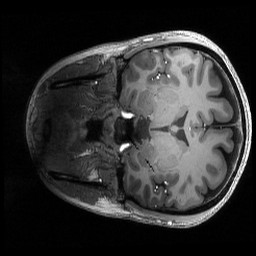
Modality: T1w
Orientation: coronal
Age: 24
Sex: female
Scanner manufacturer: siemens
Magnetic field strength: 6.98 T
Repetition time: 2.53 s
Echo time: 0.00176 s